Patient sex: F
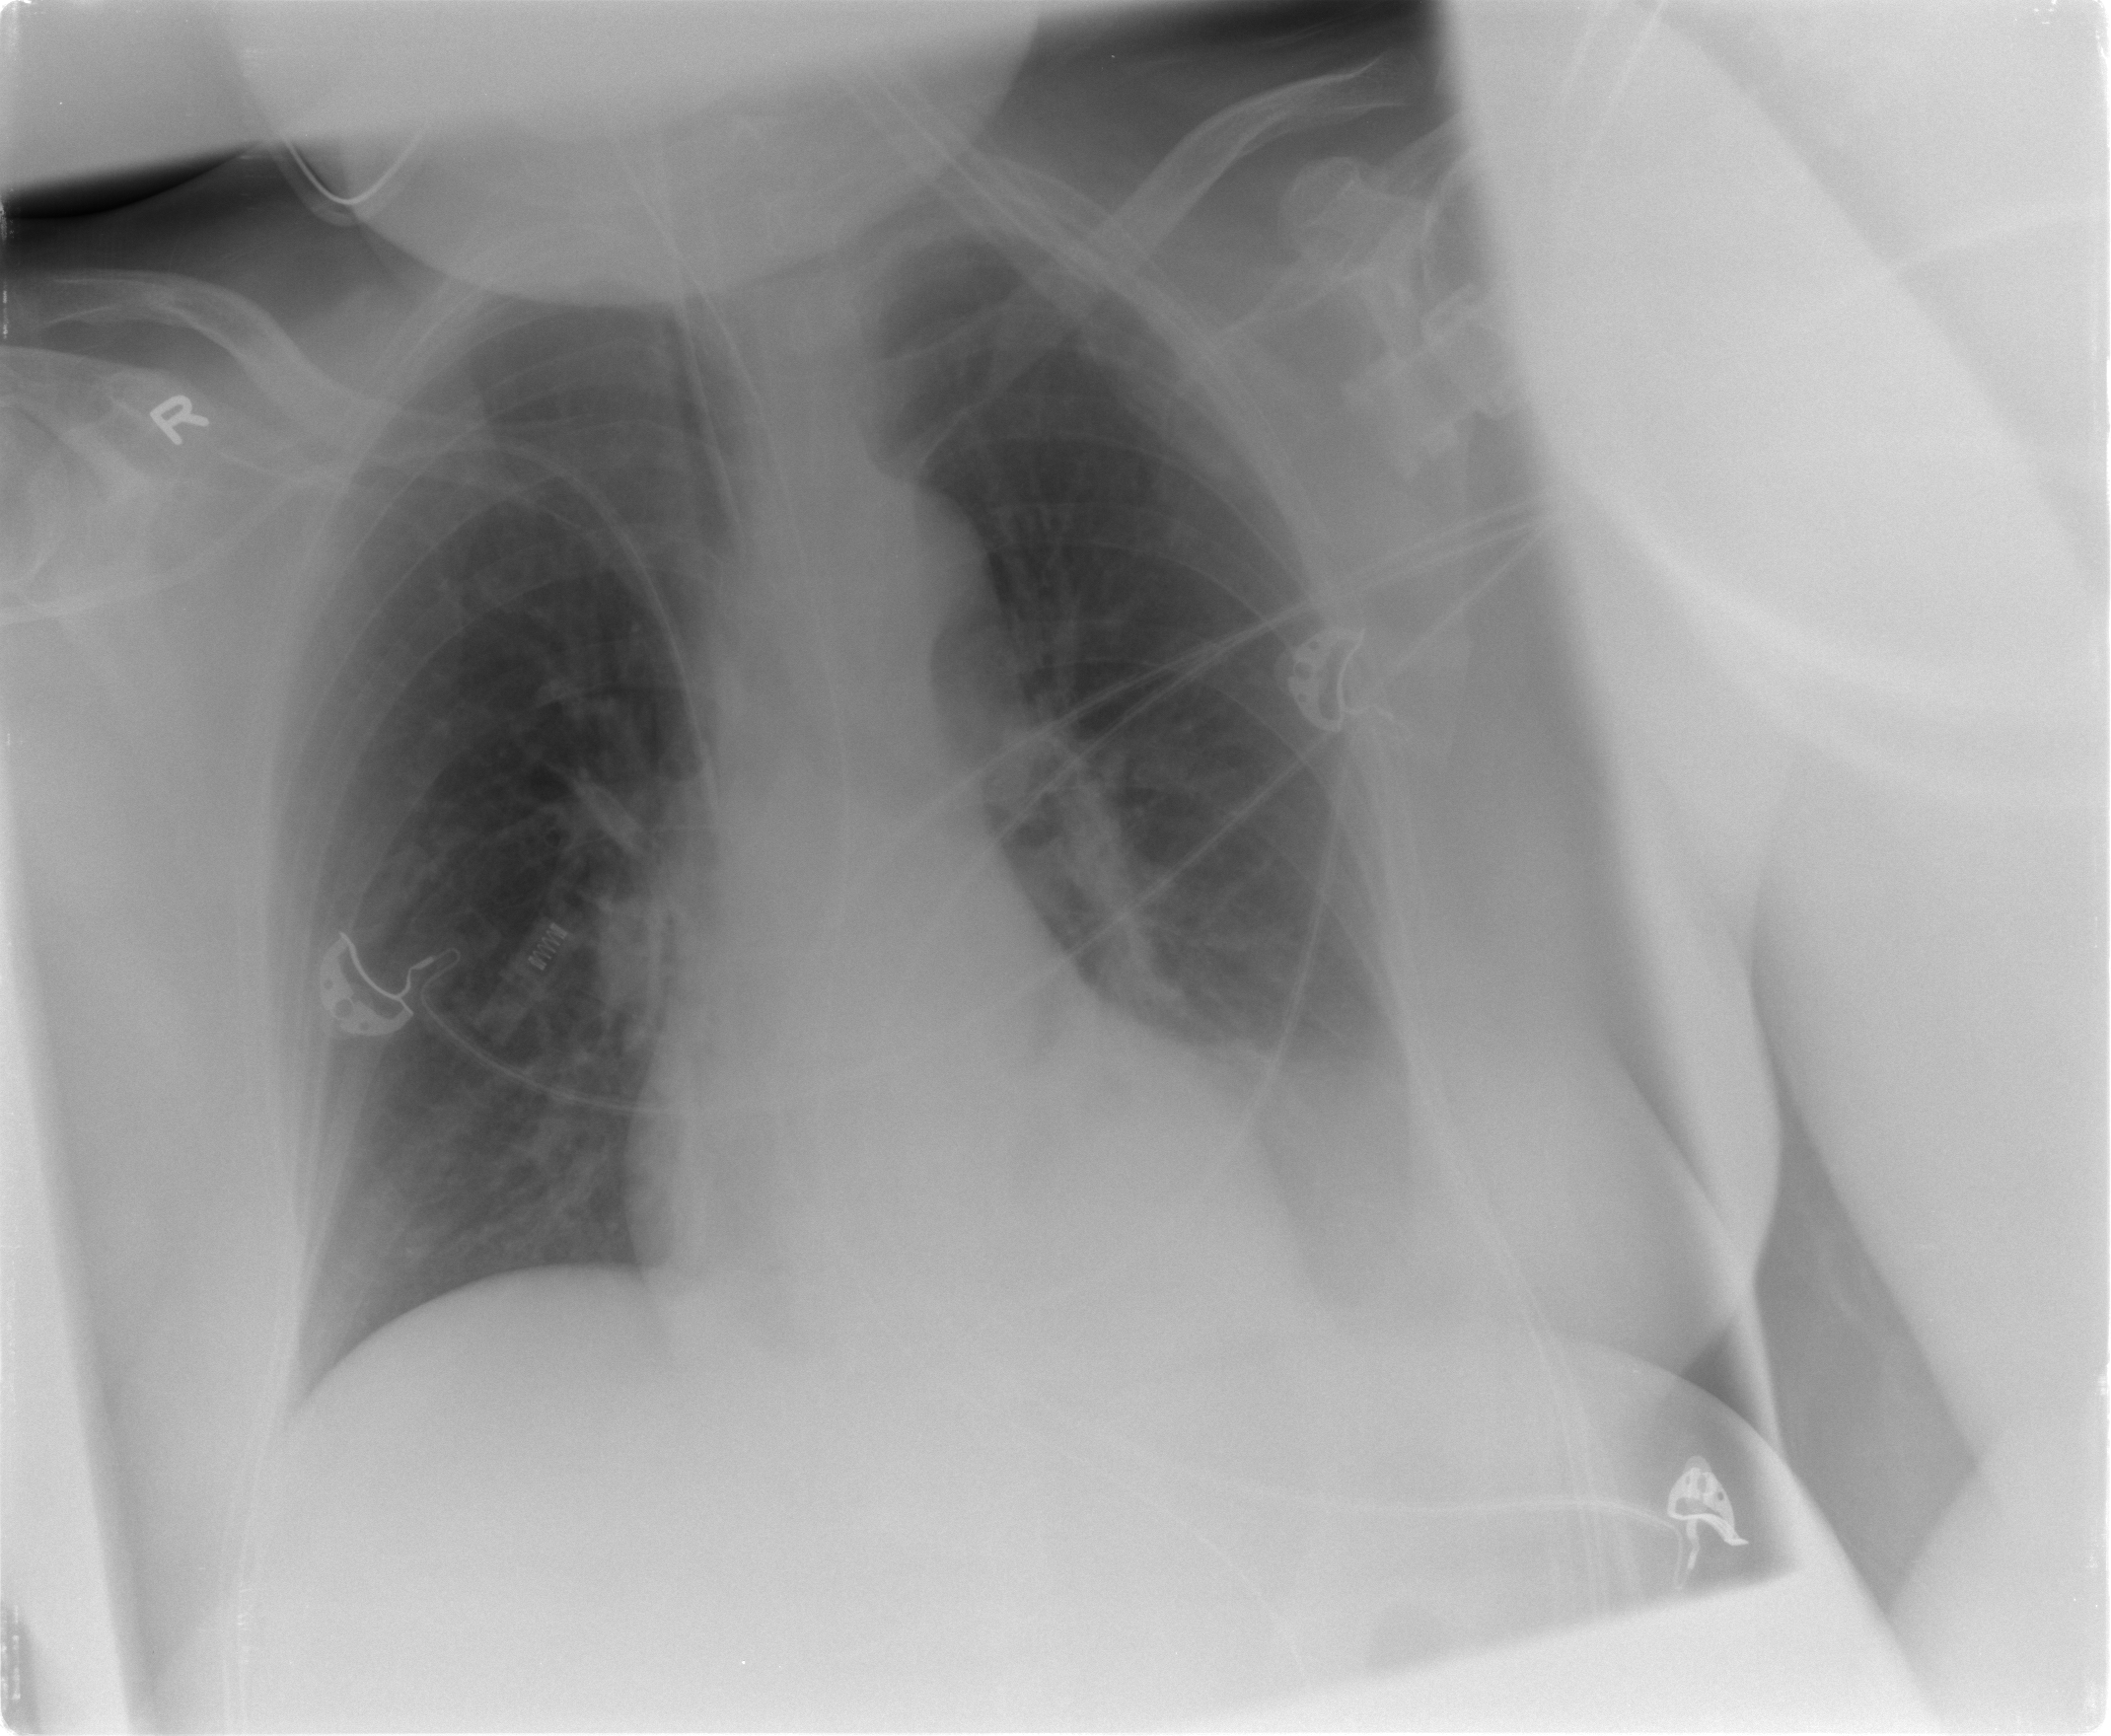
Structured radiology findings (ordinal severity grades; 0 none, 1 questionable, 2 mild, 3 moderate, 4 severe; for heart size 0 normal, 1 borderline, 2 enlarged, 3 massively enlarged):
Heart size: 0
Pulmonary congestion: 2
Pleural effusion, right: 0
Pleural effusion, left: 2
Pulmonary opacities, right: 0
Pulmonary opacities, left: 0
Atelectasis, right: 0
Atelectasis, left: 0